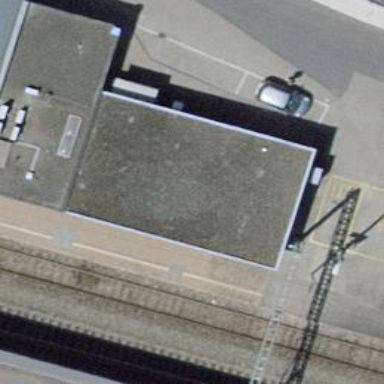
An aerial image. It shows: Transportation building.